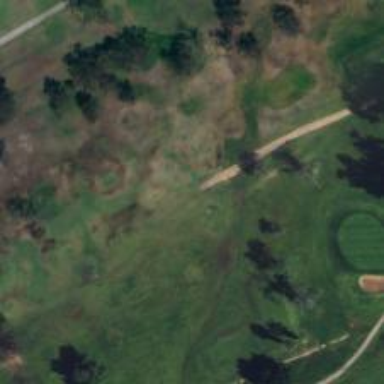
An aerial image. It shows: Path designated for golf carts.